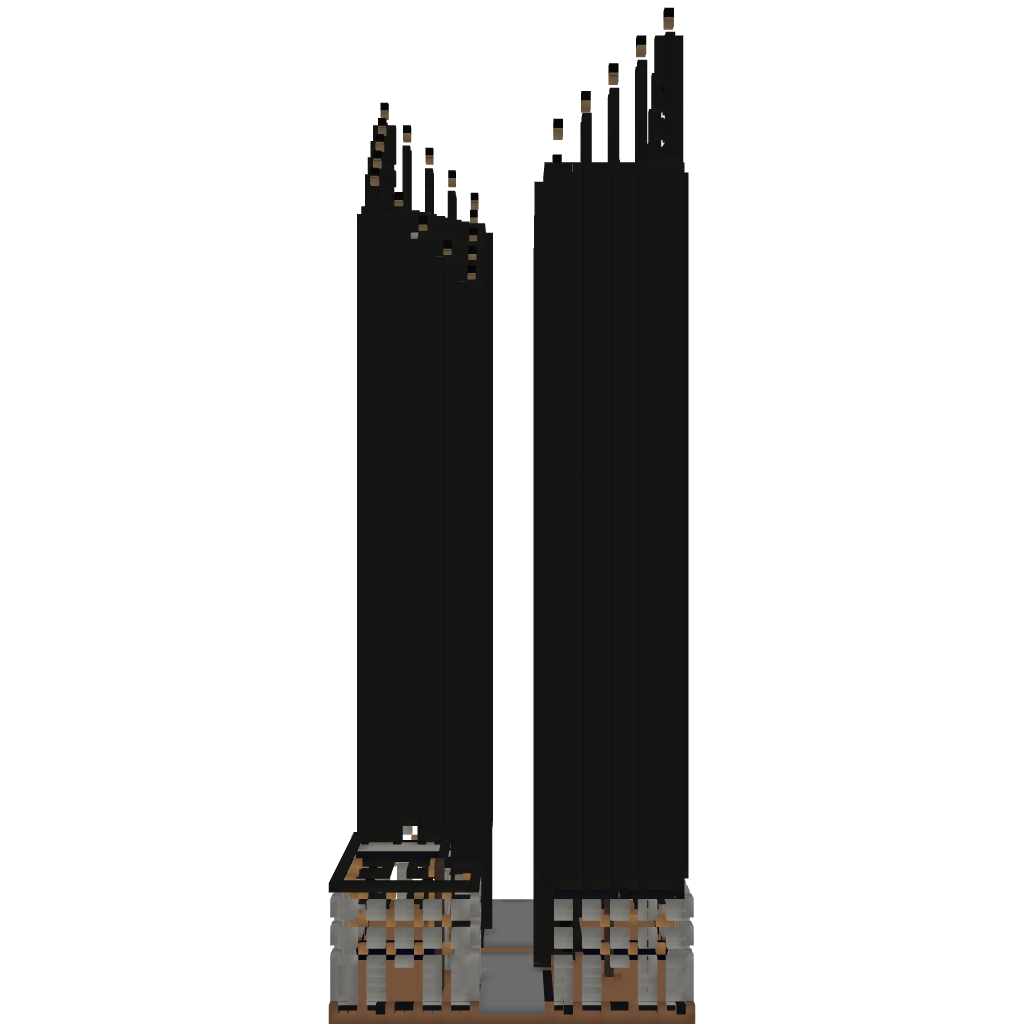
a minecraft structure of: Rust Towers